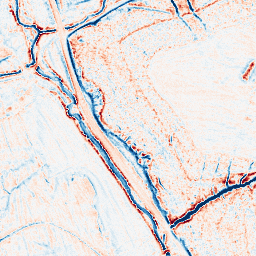
Category: edge_preserving
Decomposition family: anisotropic_diffusion
Decomposition parameters: iterations: 20
kappa: 10
gamma: 0.1
Upsampling method: sinc_blackman
Upsampling parameters: scale: 4
kernel_size: 16
Upsampling scale: 4